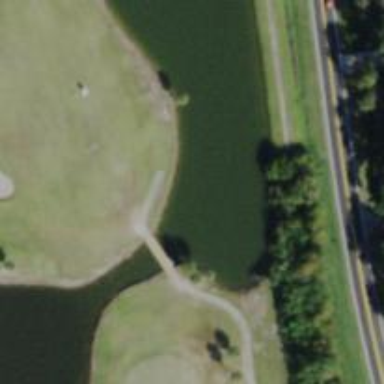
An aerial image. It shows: Path for both roads and golfers.